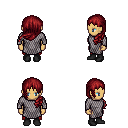
a pixel art fantasy rpg character, female body template, human, tanned skin, chain mail, red pants, brunette left-swept hairstyle, black shoes, four views (front, back, left, right), 2x2 character sprite sheet, small pixel art, hard edges, no anti-aliasing